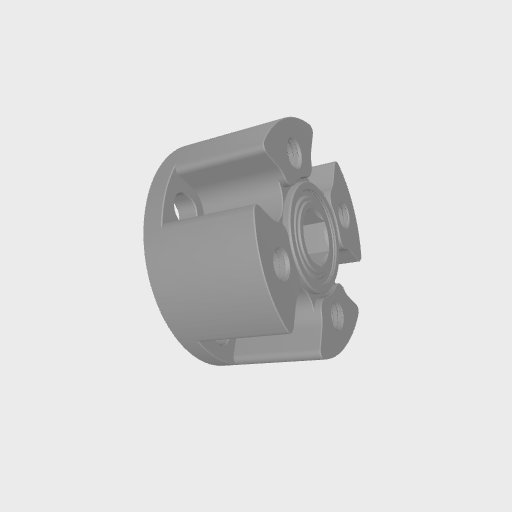
Part: DualBearingPillowBlock8RID